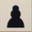
Piece: bP